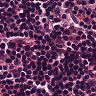
Metastatic tissue present: no